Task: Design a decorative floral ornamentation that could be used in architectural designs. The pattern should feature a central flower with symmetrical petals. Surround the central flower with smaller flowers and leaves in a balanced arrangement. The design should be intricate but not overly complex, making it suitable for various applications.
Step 772:
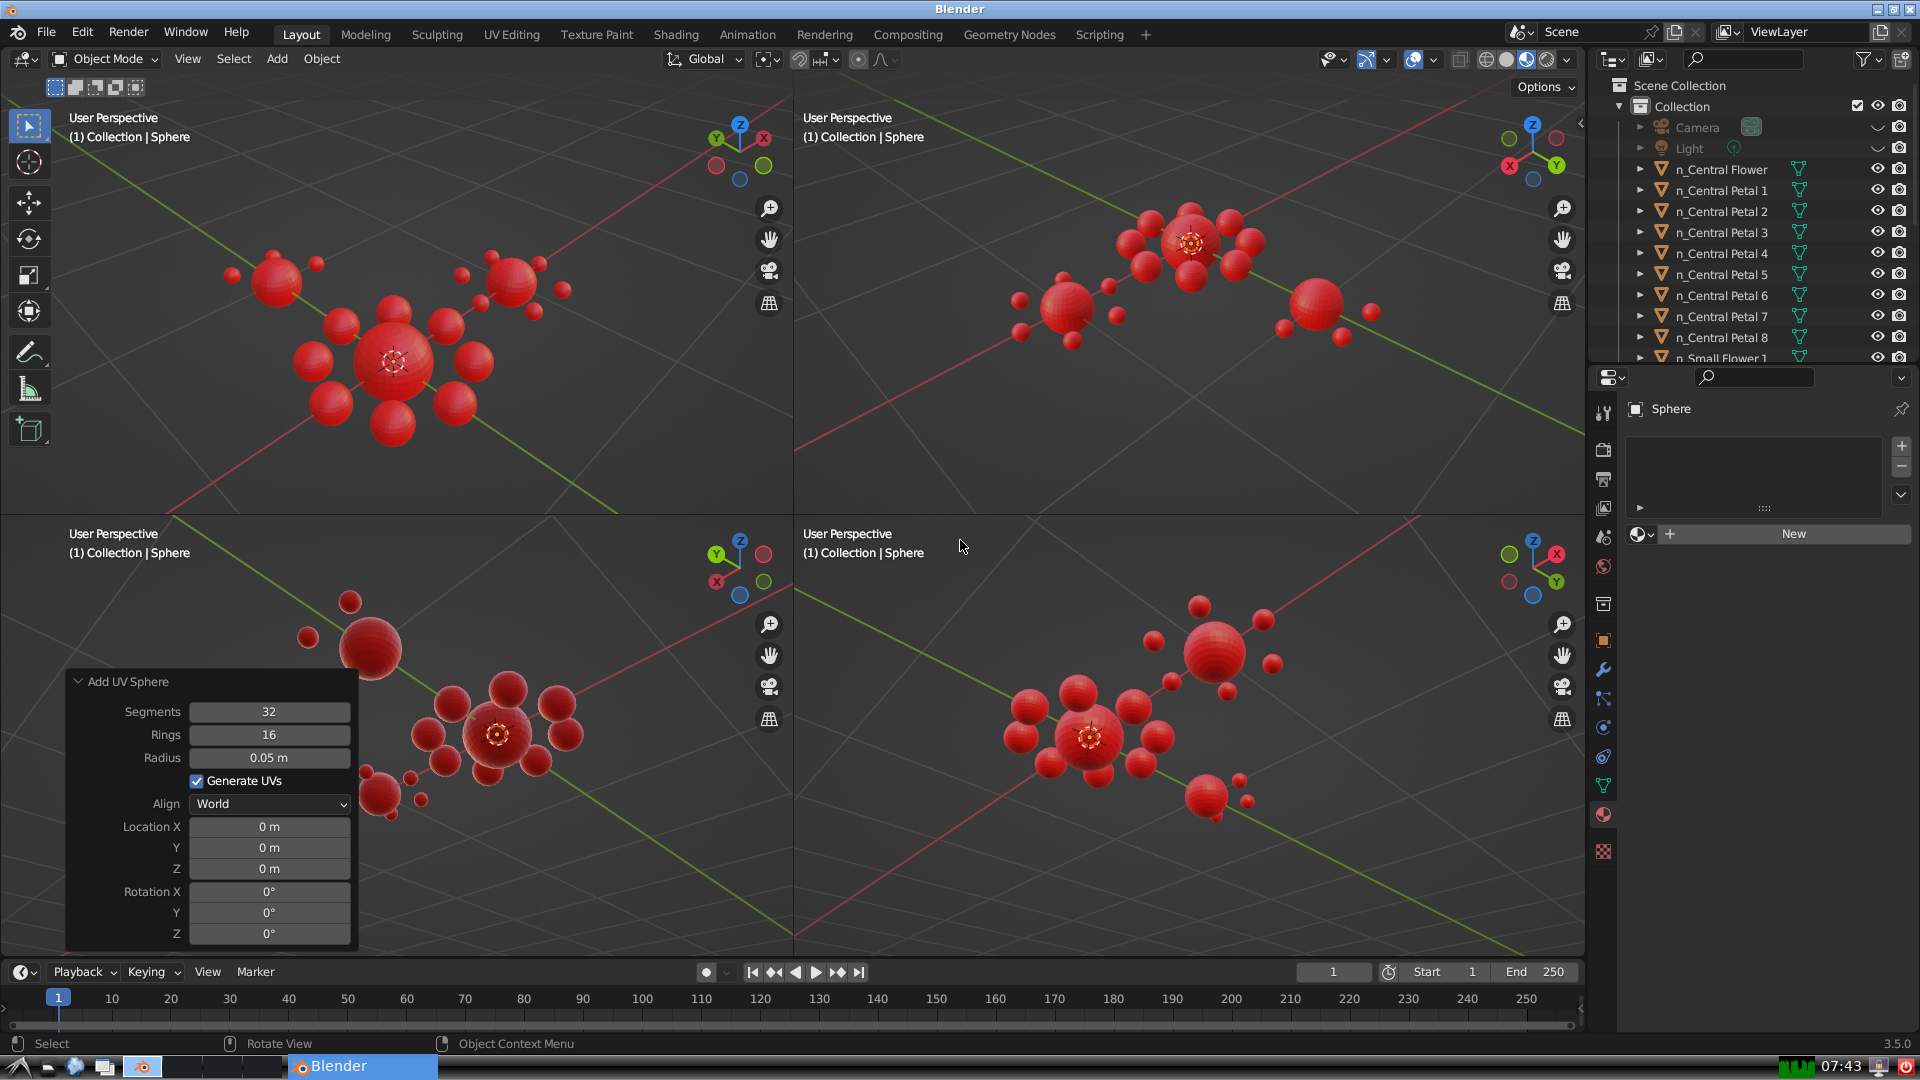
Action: {"key_press": ['Ctrl, Home']}